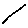
Label: line